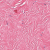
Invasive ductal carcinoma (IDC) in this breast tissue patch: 0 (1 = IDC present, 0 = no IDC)